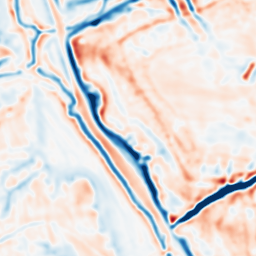
Category: multiscale
Decomposition family: dog
Decomposition parameters: sigma_low: 2
sigma_high: 5
Upsampling method: lanczos
Upsampling parameters: scale: 8
Upsampling scale: 8